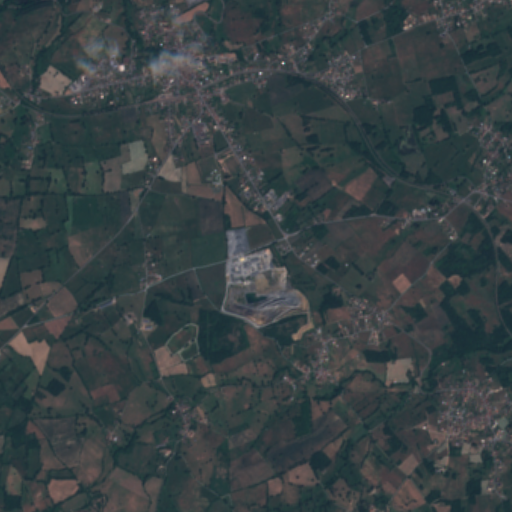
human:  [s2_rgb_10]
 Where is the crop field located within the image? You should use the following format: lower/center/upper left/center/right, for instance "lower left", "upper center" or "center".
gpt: The crop field is located in the center right of the image.
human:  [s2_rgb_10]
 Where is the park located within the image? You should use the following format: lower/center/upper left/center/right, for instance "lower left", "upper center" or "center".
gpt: The park is located in the upper center of the image.
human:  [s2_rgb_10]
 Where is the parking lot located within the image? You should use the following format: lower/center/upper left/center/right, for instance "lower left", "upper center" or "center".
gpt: The parking lot is located in the upper left of the image.
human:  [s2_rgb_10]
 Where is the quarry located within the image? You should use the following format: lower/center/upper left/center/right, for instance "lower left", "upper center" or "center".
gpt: The quarry is located in the lower center of the image.
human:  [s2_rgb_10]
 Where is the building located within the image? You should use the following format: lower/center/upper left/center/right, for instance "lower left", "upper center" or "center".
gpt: There is no building in the image.